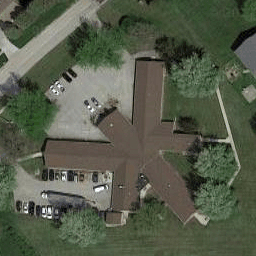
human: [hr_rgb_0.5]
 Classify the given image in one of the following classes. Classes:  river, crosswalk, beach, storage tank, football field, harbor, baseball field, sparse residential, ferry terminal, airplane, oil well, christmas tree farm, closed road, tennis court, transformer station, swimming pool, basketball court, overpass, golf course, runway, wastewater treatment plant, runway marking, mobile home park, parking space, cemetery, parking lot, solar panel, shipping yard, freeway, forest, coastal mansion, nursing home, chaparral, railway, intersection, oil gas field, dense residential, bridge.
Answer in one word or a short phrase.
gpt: nursing home